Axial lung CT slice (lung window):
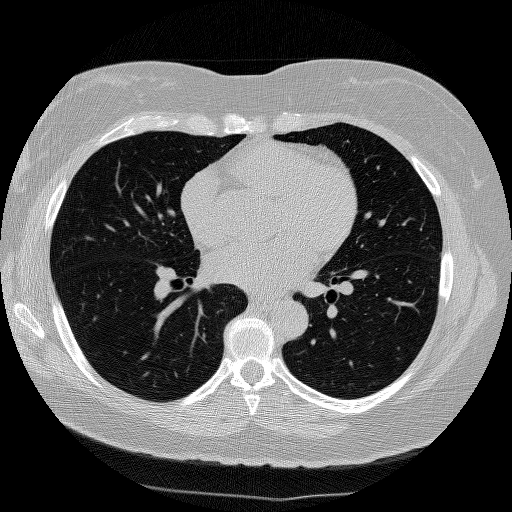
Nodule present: no